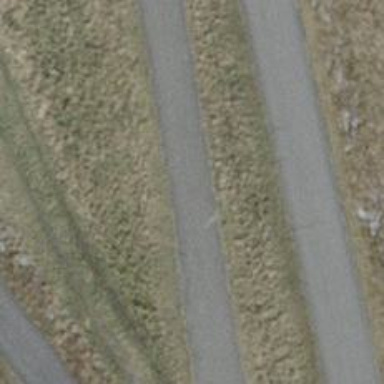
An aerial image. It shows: Asphalt track with grade 1 tracktype.